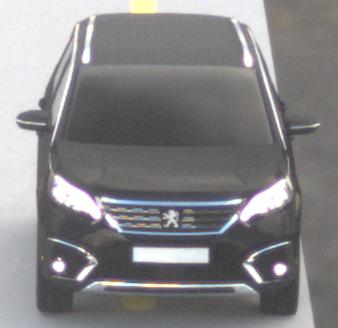
Make: Peugeot
Model: 5008 1.2 PureTech 130 Active
Detailed model: 5008 (II) (03/17 - 09/20)
Model produced from: 2017/03
Model produced until: 2018/07
Doors: 5
Color: black
Road condition: dry road
Daytime: morning or afternoon
Contrast: low contrast